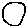
Label: circle